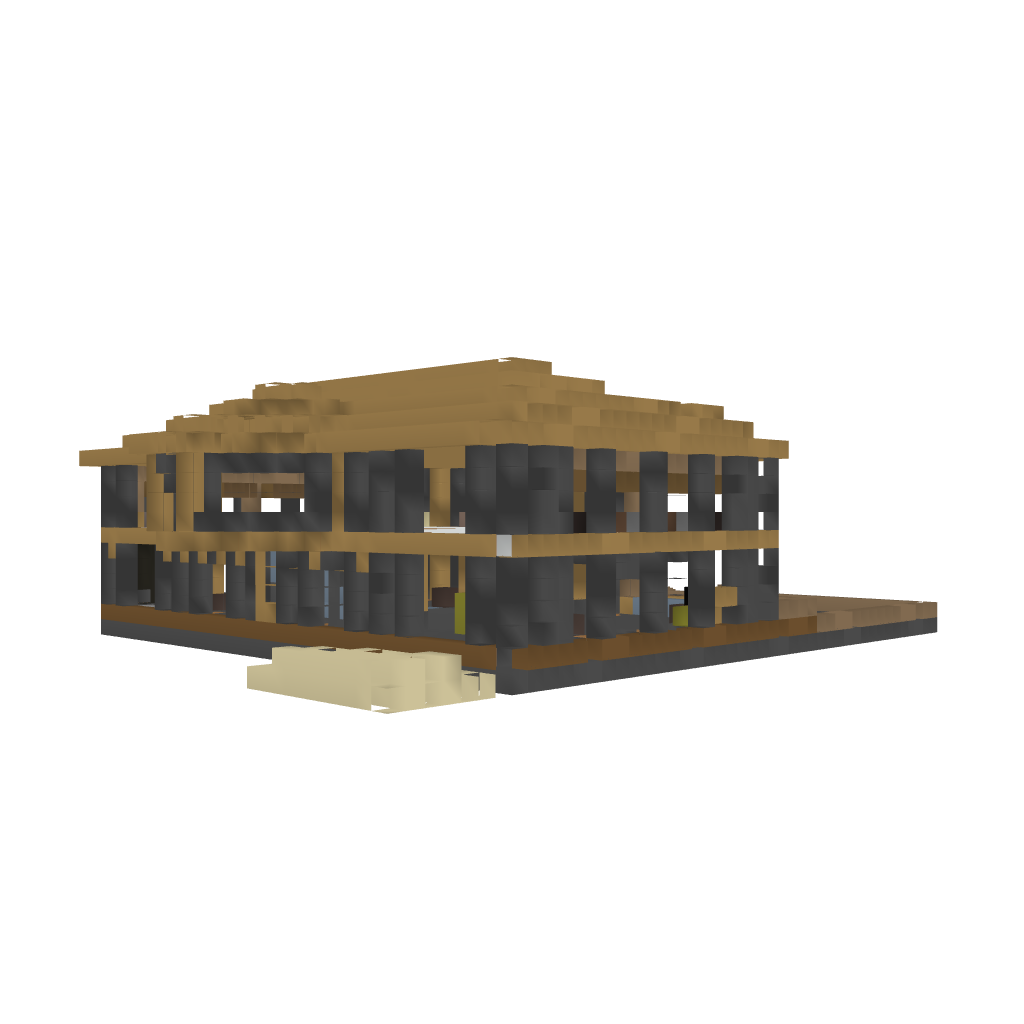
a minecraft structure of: Spa Mansion